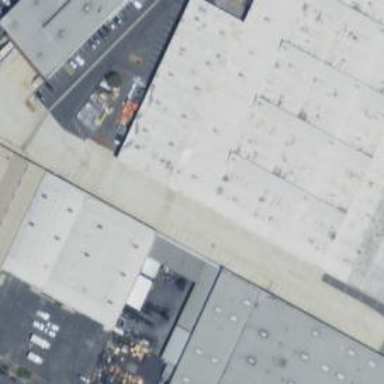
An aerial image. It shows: Warehouse building.